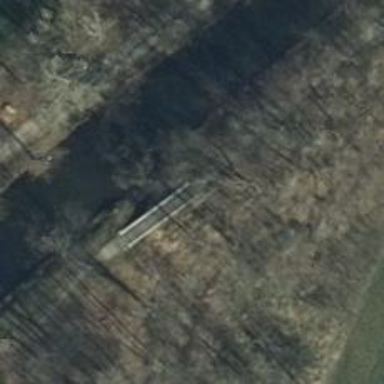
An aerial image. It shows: Path leading to bridge.